Question: I am new to asp.net and trying to do simple things first. Now i am trying to make a simple library database. In my scenario user enters the title that he needs to search and then clicks search button. Here is the screenshot of my simple user interface:

Here is my code:
'''
using System;
using System.Collections.Generic;
using System.Linq;
using System.Web;
using System.Web.UI;
using System.Web.UI.WebControls;
using System.Data.SqlClient;
public partial class Pages_Search : System.Web.UI.Page
{
protected void Page_Load(object sender, EventArgs e)
{
}
protected void bSearchButton_Click(object sender, EventArgs e)
{
string searchedItem = tSearchBox.Text;
SqlConnection con = new SqlConnection();
con.ConnectionString = "Data Source=.\SQLEXPRESS;AttachDbFilename=D:\Users\SUUSER\Documents\Visual Studio 2010\Projects\Library\LibWebSite\App_Data\LibDatabase.mdf;Integrated Security=True;User Instance=True";
Int32 verify;
string query1 = "";
if (SearchBy.SelectedValue == "Search by title")
{
query1 = "Select count(*) from Items where Title='" + tSearchBox.Text + "'";
}
}
}
'''
My question is, my query finds the number of items with that title, but does not print each item to the screen. How can i print out the search results to the screen? I mean how can i show the search results in another web page? I appreciate any helps.
Thanks
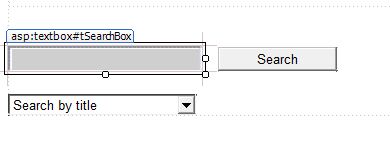
Answer: Change your query to:
'''
"Select Title,count(1) from Items where Title='" + tSearchBox.Text + "'";
'''